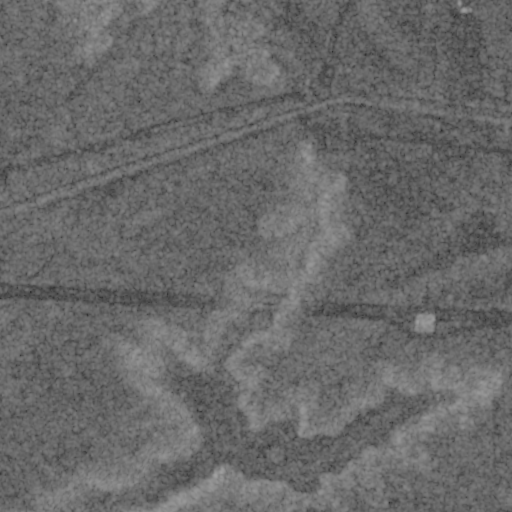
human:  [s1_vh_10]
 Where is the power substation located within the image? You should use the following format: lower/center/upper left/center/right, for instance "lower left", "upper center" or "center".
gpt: The power substation is located in the center right of the image.
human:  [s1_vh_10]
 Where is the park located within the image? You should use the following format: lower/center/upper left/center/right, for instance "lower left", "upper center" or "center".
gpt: There is no park in the image.

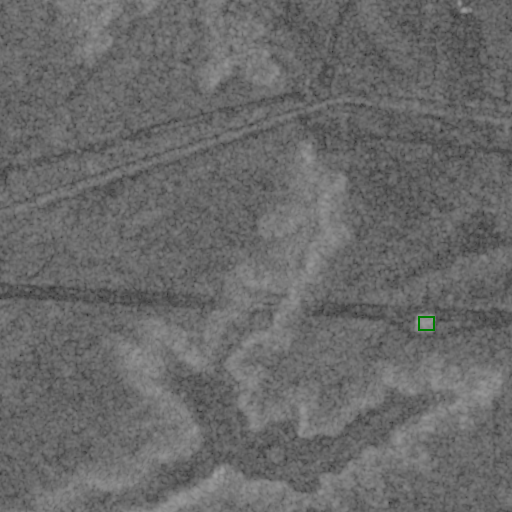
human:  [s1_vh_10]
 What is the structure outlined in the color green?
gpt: The structure outlined in green is a power substation.
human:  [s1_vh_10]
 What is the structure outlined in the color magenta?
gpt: There is no magenta outline.